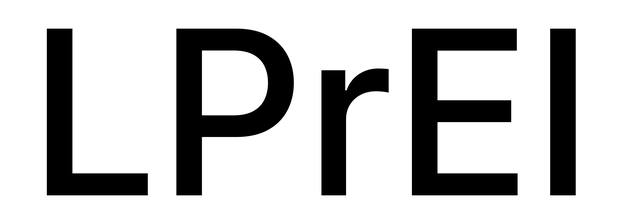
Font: Inter_Medium